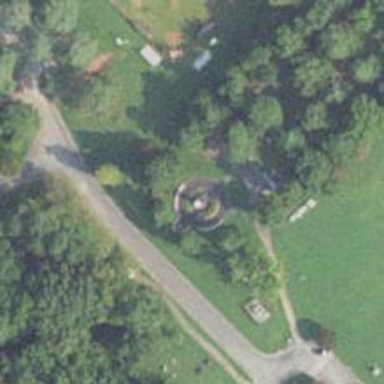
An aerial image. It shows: Historic monument.